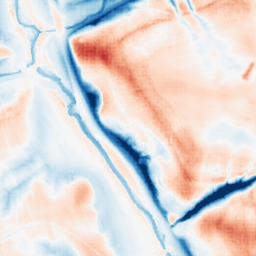
Category: trend_removal
Decomposition family: local_polynomial
Decomposition parameters: window_size: 51
degree: 3
Upsampling method: sinc_blackman
Upsampling parameters: scale: 8
kernel_size: 16
Upsampling scale: 8